Question: In the below screen, I want to add horizontal line above to label and after button (below to the add button, I have dynamic table). 'UIGraphicsGetCurrentContext()' doesn't work here.
Can someone help me how to do this?

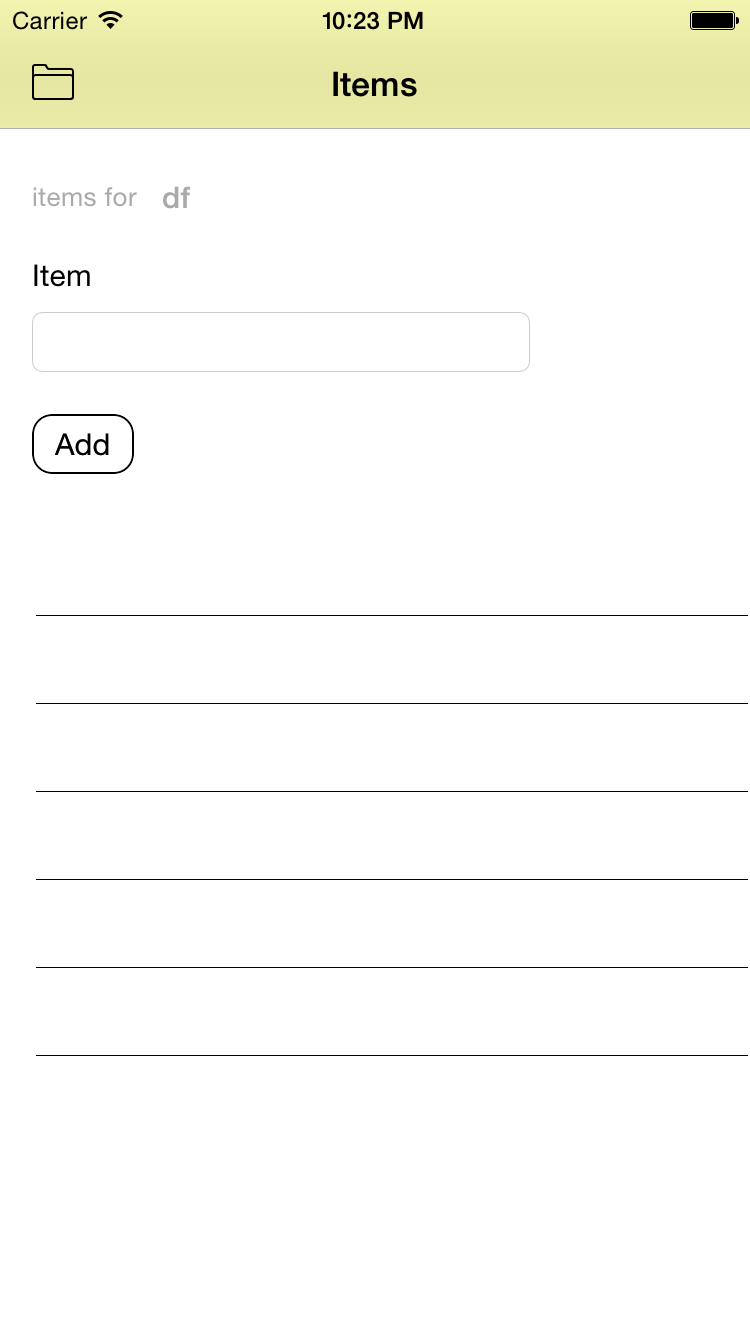
Answer: It is simple to add a subview to act as a line. For example:
Swift 4
'''
var lineView = UIView(frame: CGRect(x: 0, y: 100, width: 320, height: 1.0))
lineView.layer.borderWidth = 1.0
lineView.layer.borderColor = UIColor.black.cgColor
self.view.addSubview(lineView)
'''
Objective C
'''
UIView * lineview = [[UIView alloc] initWithFrame:CGRectMake(0, 100,320,1)];
lineview.layer.borderColor = [UIColor blackColor].CGColor;
lineview.layer.borderWidth = 1.0;
[self.view addSubview:lineview];
'''
Or you can refer to this link to add CALayer or draw a view
<URL>